Question: In my app, I have 'Item's.
An 'Item' has
- - - -
My goal is to input an item and get a price estimation.
Not sure how to build the decision tree for this, especially because of the huge list of mods
I thought about something like that, but that would give an insanely big tree, even after pruning, I think.

Any pointers on how to build this tree that would allow me to predict an item price?
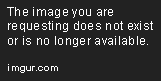
Answer: First things first. Your problem is defined as problem, because the value you are estimating is numeric (price). In problems you are estimating a class of an instance, where there are finite number of classes. Decision trees are used to "decide" which class an instance belongs to, so obvisously are used for classification, so you cannot use it for your problem.
So, now you know your problem is regression, and there are many methods used for regression problems. I suggest you take a look at the following:
- - -
Their power not only lies in prediction part, but also in relatively easy understanding of the models built. This means you will understand why some Item comes cheap and other expensive by examining the model.
You can find all those methods in machine learning suite named <URL>. But before using it, you'll have to prepare the data first. This doesn't just mean converting it into right file format, but more importantly, decide how to represent the data. The first two attributes are so-called nominal, and the target attribute is numeric, so in .arff format they should look sth like:
'''
@attribute base_name {sword, shield, ... }
@attribute rarity {normal, magic, rare, unique}
@attribute price numeric
'''
Now if I undestand the problem correctly, mods are either on or off, so I'd represent them using the following:
'''
@attribute mod1 {0,1}
@attribute mod2 {0,1}
...
@attribute mod400 {0,1}
'''
This also means, you have to prepare all 400 data, which will moslty be zeros, with up to 6 ones, representing mods being used, turned on, or however you name it.